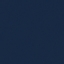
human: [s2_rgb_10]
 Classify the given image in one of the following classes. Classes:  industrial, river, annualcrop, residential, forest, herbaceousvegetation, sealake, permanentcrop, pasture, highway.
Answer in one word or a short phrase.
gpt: SeaLake